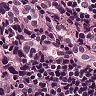
Metastatic tissue present: yes